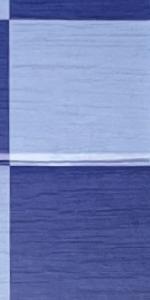
Label: Empty